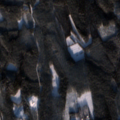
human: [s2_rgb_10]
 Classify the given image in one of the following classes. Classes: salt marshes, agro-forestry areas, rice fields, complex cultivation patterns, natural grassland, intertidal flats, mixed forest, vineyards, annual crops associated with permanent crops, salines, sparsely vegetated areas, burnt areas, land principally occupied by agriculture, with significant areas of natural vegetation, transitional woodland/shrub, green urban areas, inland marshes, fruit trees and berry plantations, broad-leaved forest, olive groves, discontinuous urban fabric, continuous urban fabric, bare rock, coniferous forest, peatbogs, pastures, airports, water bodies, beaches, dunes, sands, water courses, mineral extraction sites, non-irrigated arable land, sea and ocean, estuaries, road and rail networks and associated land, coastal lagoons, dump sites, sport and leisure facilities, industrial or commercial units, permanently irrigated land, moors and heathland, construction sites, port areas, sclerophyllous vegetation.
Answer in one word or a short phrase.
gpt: coniferous forest, mixed forest